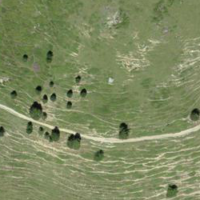
EUNIS habitat code: 26
Species observed at this site:
Dactylorhiza viridis